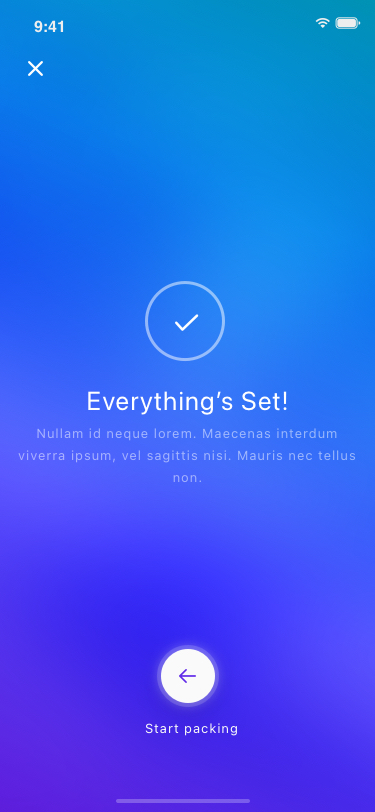
Text in this UI design:
	Start packing
Nullam id neque lorem. Maecenas interdum viverra ipsum, vel sagittis nisi. Mauris nec tellus non.
Everything’s Set!
9:41